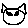
Label: cat